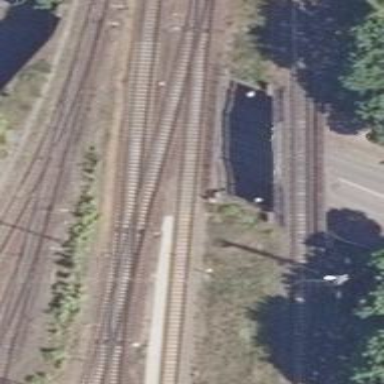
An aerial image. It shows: Bridge over electrified railway with contact lines.